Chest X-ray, PA view. Patient: 68 years old, sex F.
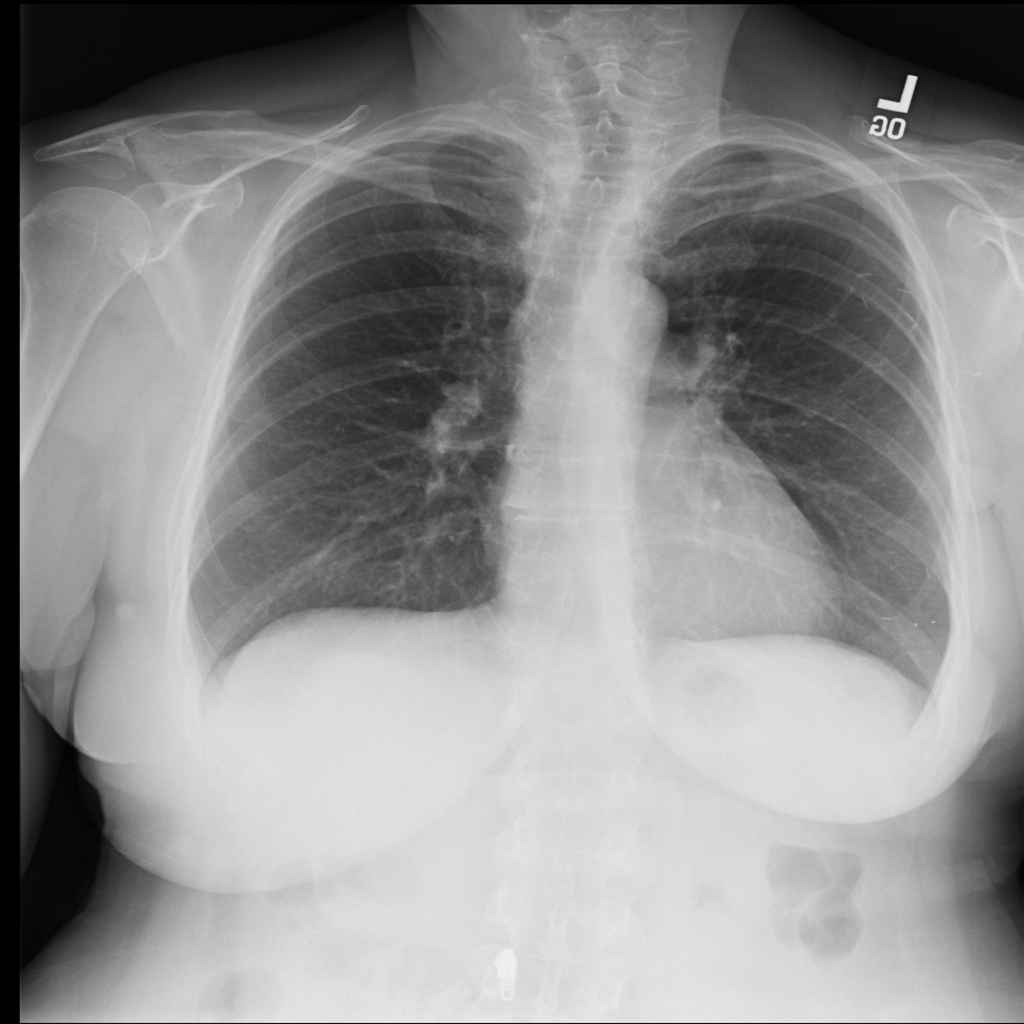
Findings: Infiltration